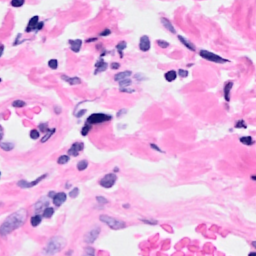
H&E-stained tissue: Breast